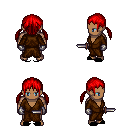
a pixel art fantasy rpg character, male body template, human, dark skin, brown robe, metal pants, red twin-tailed hairstyle, metal gloves, black slippers, dagger, four views (front, back, left, right), 2x2 character sprite sheet, small pixel art, hard edges, no anti-aliasing